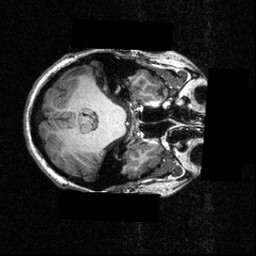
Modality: T1w
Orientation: axial
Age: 27
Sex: female
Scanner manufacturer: siemens
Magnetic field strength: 3.951 T
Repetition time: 1.5 s
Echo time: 0.00335 s